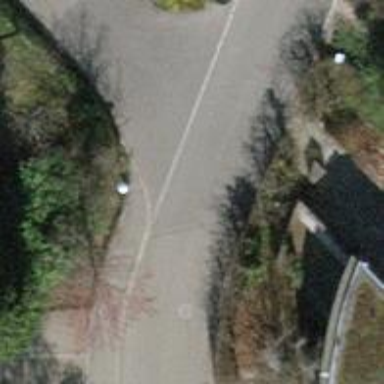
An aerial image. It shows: Residential road with asphalt surface. There is sidewalk on the left side.